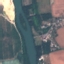
Land use / land cover: River